Question: I was trying to change the basic background color in my app by adding a single line to the main application theme:
'''
<!-- Application theme. -->
<style name="AppTheme" parent="AppBaseTheme">
<!-- All customizations that are NOT specific to a particular API-level can go here. -->
<item name="android:background">@android:color/white</item>
</style>
'''
However it's cascading down to child objects like the actionbar and logo like this:

What am I doing wrong?
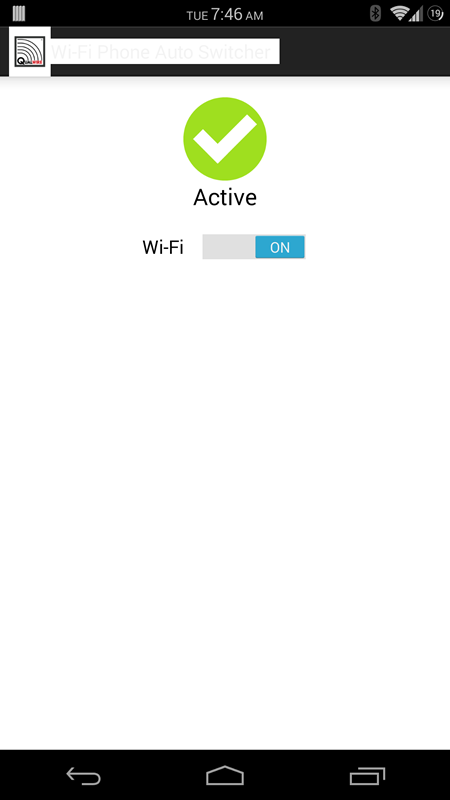
Answer: Use 'android:windowBackground' instead of 'background' attribute:
'''
<item name="android:windowBackground">@android:color/white</item>
'''